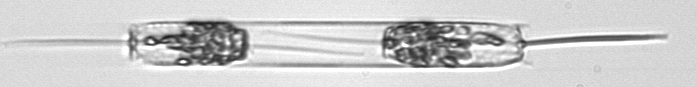
Label: Ditylum_brightwellii